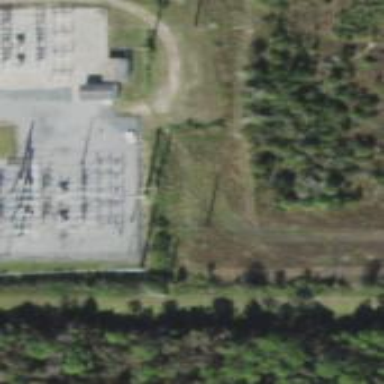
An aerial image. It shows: Power tower.